Interaction volume radius: 5 \u00c5
Interaction volume height: 10 \u00c5
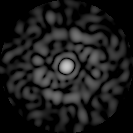
Disorder parameter: 0.8252